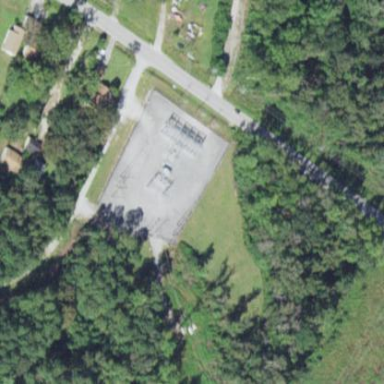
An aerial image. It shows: Distribution power substation secured by fence.